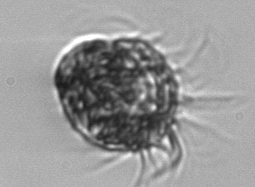
Label: Strombidium_morphotype1